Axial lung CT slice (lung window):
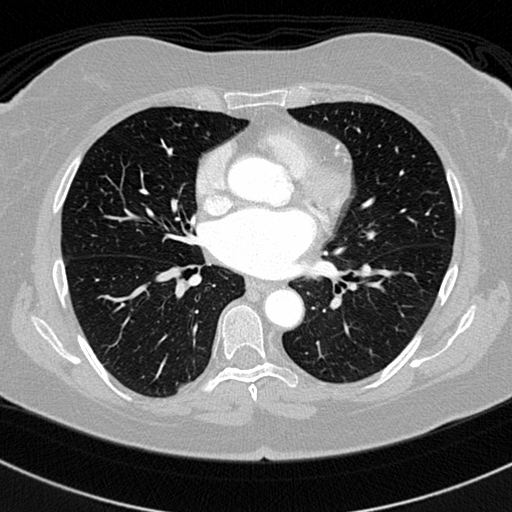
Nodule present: no